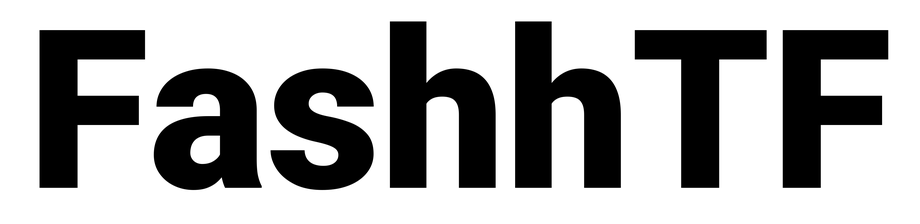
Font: Roboto_Black